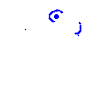
Particle: electron